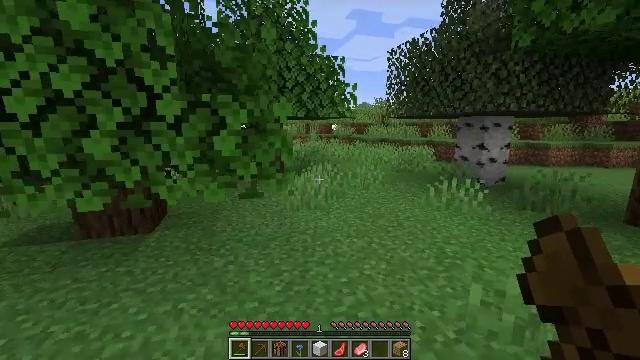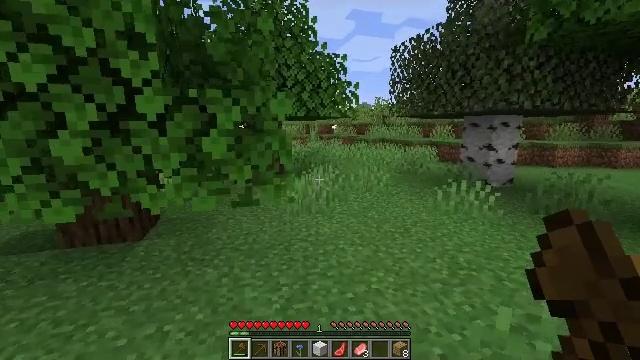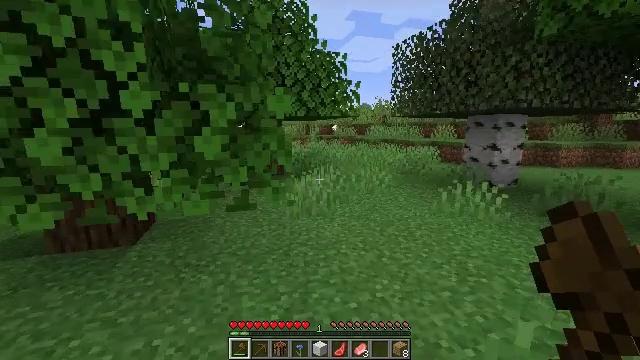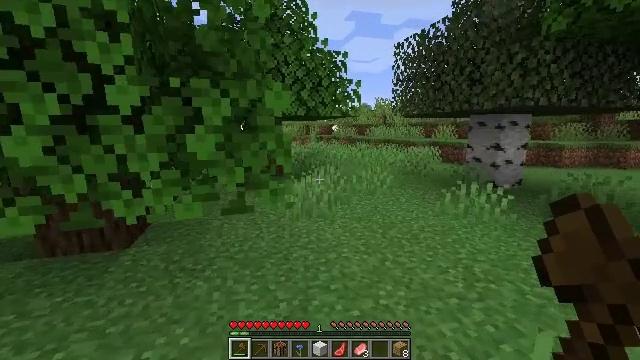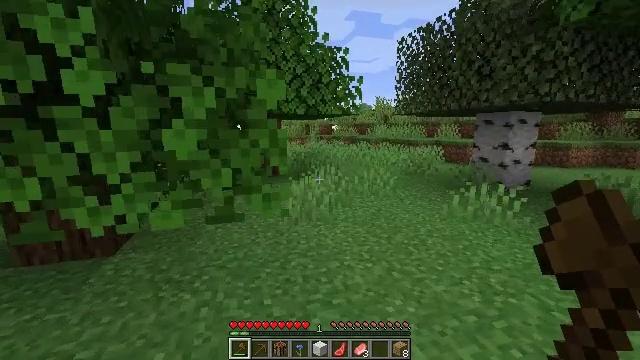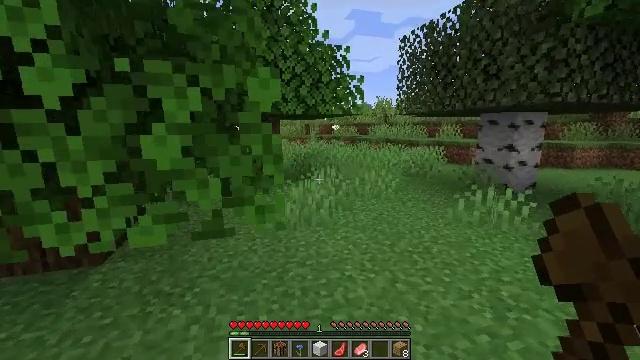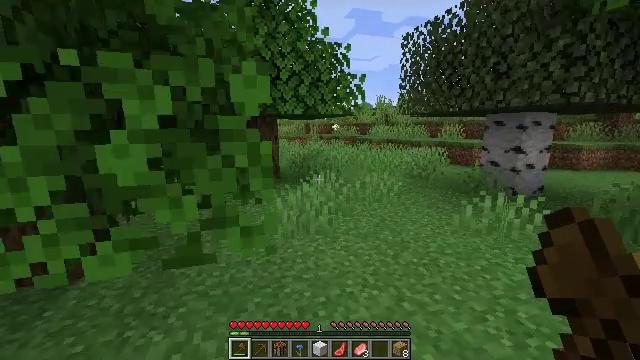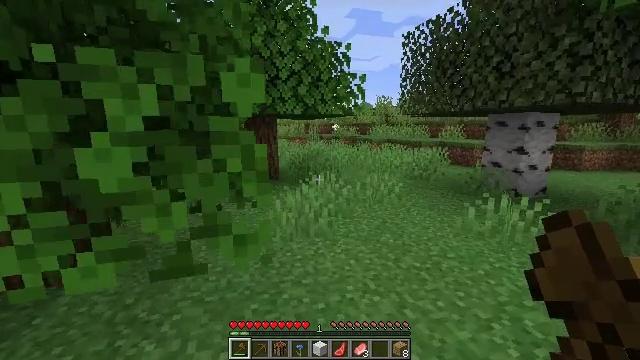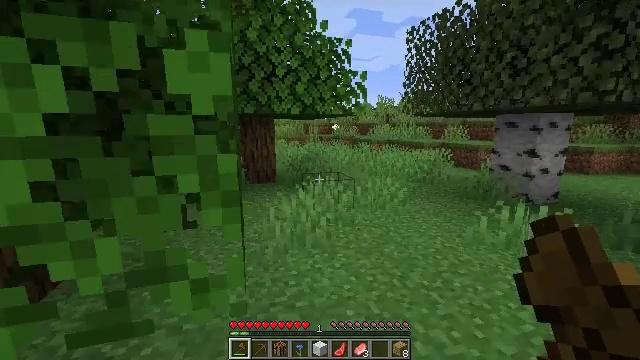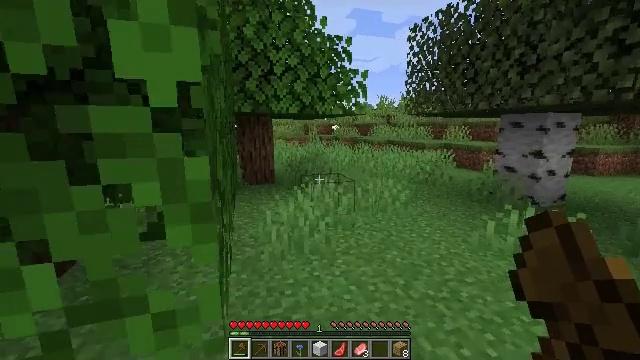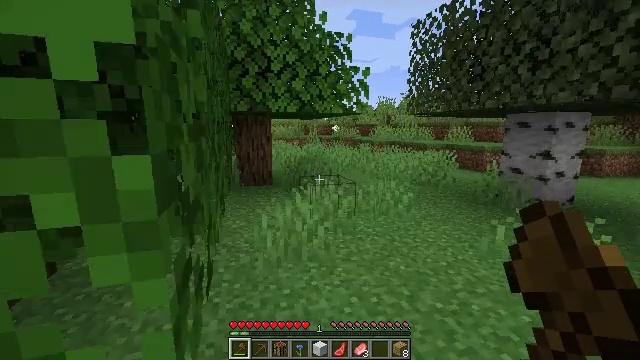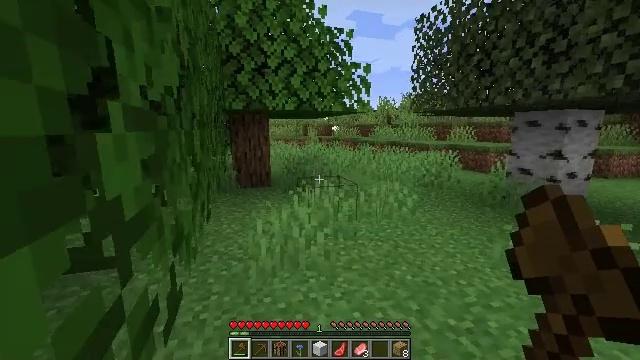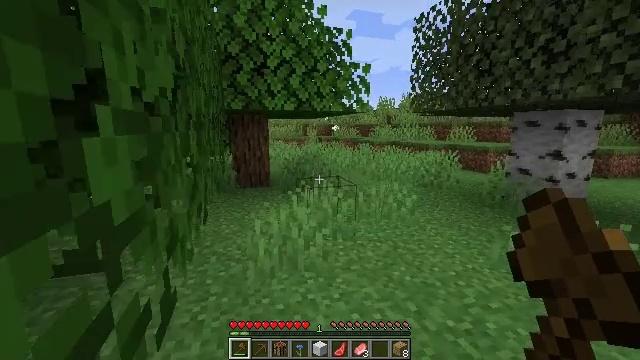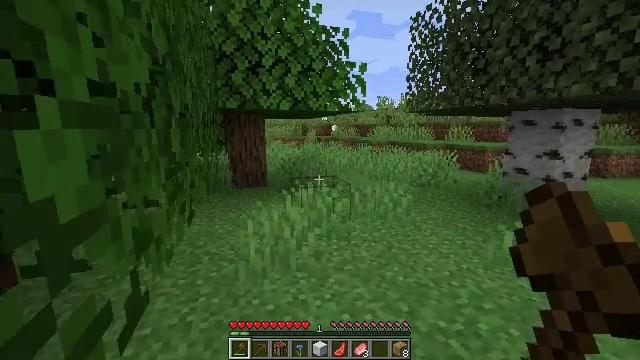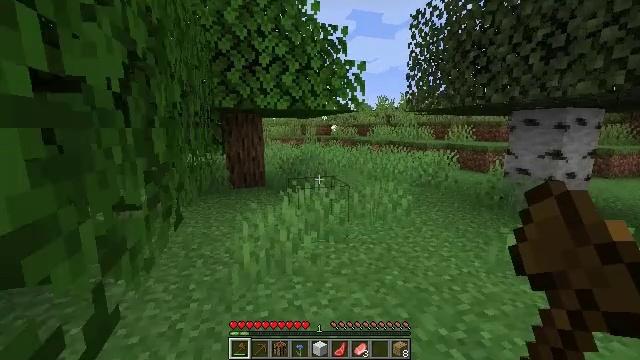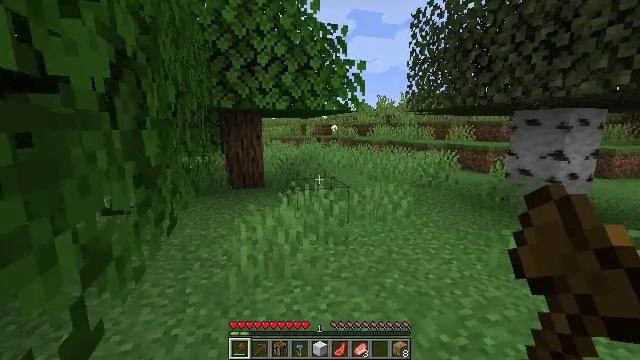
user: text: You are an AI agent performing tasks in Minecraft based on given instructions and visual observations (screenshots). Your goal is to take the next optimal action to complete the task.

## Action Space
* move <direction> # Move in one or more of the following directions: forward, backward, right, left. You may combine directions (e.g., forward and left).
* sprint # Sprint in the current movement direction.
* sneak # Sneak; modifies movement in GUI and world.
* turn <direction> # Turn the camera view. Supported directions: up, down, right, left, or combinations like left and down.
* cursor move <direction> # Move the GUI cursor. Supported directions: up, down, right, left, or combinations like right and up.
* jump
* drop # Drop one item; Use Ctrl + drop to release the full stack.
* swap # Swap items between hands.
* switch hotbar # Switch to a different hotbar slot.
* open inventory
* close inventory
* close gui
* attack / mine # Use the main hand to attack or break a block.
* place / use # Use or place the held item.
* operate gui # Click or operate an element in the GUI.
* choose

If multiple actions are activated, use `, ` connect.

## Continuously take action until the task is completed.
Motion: motion action
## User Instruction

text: Collect sugar cane near water sources.
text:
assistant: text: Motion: move forward
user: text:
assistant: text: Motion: move forward
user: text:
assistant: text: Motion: move forward
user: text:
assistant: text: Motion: move forward
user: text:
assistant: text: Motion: move forward
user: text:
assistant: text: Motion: move forward
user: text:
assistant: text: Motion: move forward
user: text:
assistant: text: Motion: move forward
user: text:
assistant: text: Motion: move forward
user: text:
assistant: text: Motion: move forward
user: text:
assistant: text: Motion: move forward
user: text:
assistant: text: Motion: move forward
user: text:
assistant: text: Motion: move forward
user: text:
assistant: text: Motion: move forward
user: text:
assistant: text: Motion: move forward
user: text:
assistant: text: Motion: move forward and move right
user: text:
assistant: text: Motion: move forward and move right
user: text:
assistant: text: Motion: move forward and move right
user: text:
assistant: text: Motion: move forward and move right
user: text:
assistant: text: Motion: move forward
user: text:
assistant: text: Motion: move forward
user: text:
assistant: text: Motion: move forward
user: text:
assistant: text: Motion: move forward
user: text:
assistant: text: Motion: move forward, sprint
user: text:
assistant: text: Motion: move forward, sprint
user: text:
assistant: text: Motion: move forward, sprint
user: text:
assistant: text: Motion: move forward, sprint
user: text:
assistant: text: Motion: move forward, sprint
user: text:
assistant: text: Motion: move forward, sprint
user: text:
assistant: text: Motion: move forward, turn right